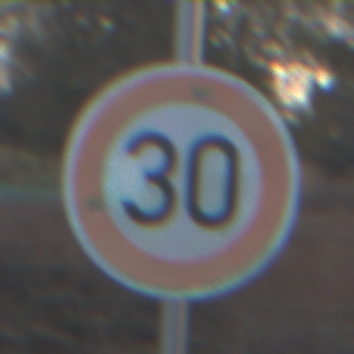
Verkehrszeichen: Geschwindigkeit30
Umgebung: Outdoor, Nature
Tageszeit: SunriseSunset
Wetter: Clear
Licht: Natural
Jahreszeit: Winter
Kontrast: LowContrast